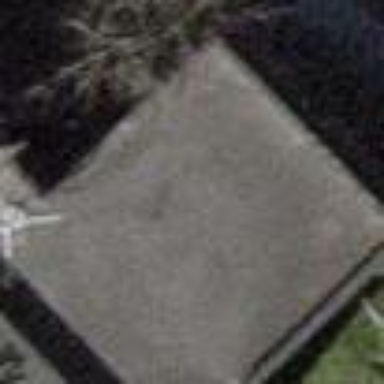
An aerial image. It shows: Garage building.